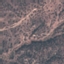
Land use / land cover class: HerbaceousVegetation